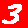
Digit: 3